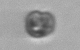
Label: Dinophyceae